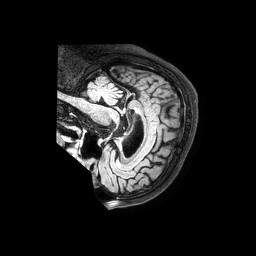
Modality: FLAIR
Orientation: sagittal
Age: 60
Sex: male
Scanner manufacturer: philips
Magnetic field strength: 3 T
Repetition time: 4.8 s
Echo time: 0.3074 s